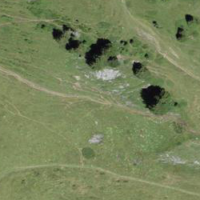
EUNIS habitat code: 23
Species observed at this site:
Pimpinella major